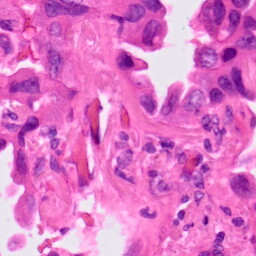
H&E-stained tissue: Lung